Platform: macOS
Application: Arc Browser
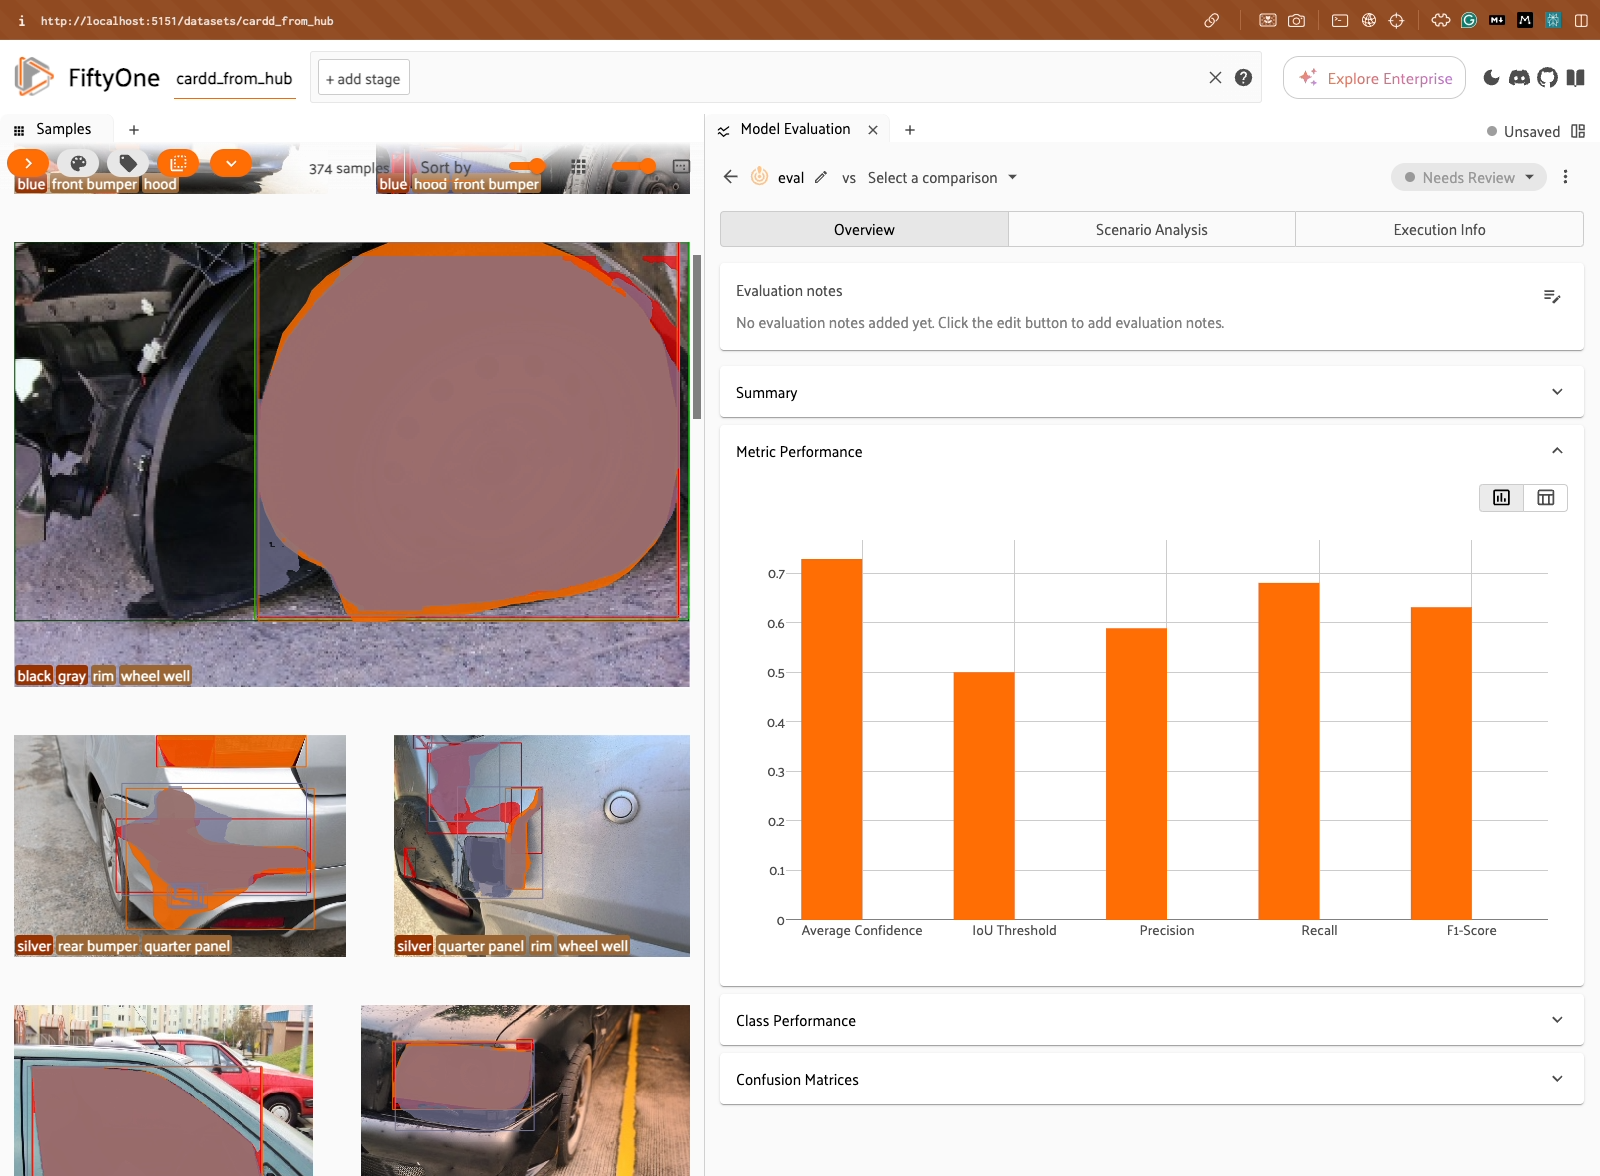
task_description: Switch to table view for metric performance
action_type: click
element_info: Icon
steps_since_start: 1